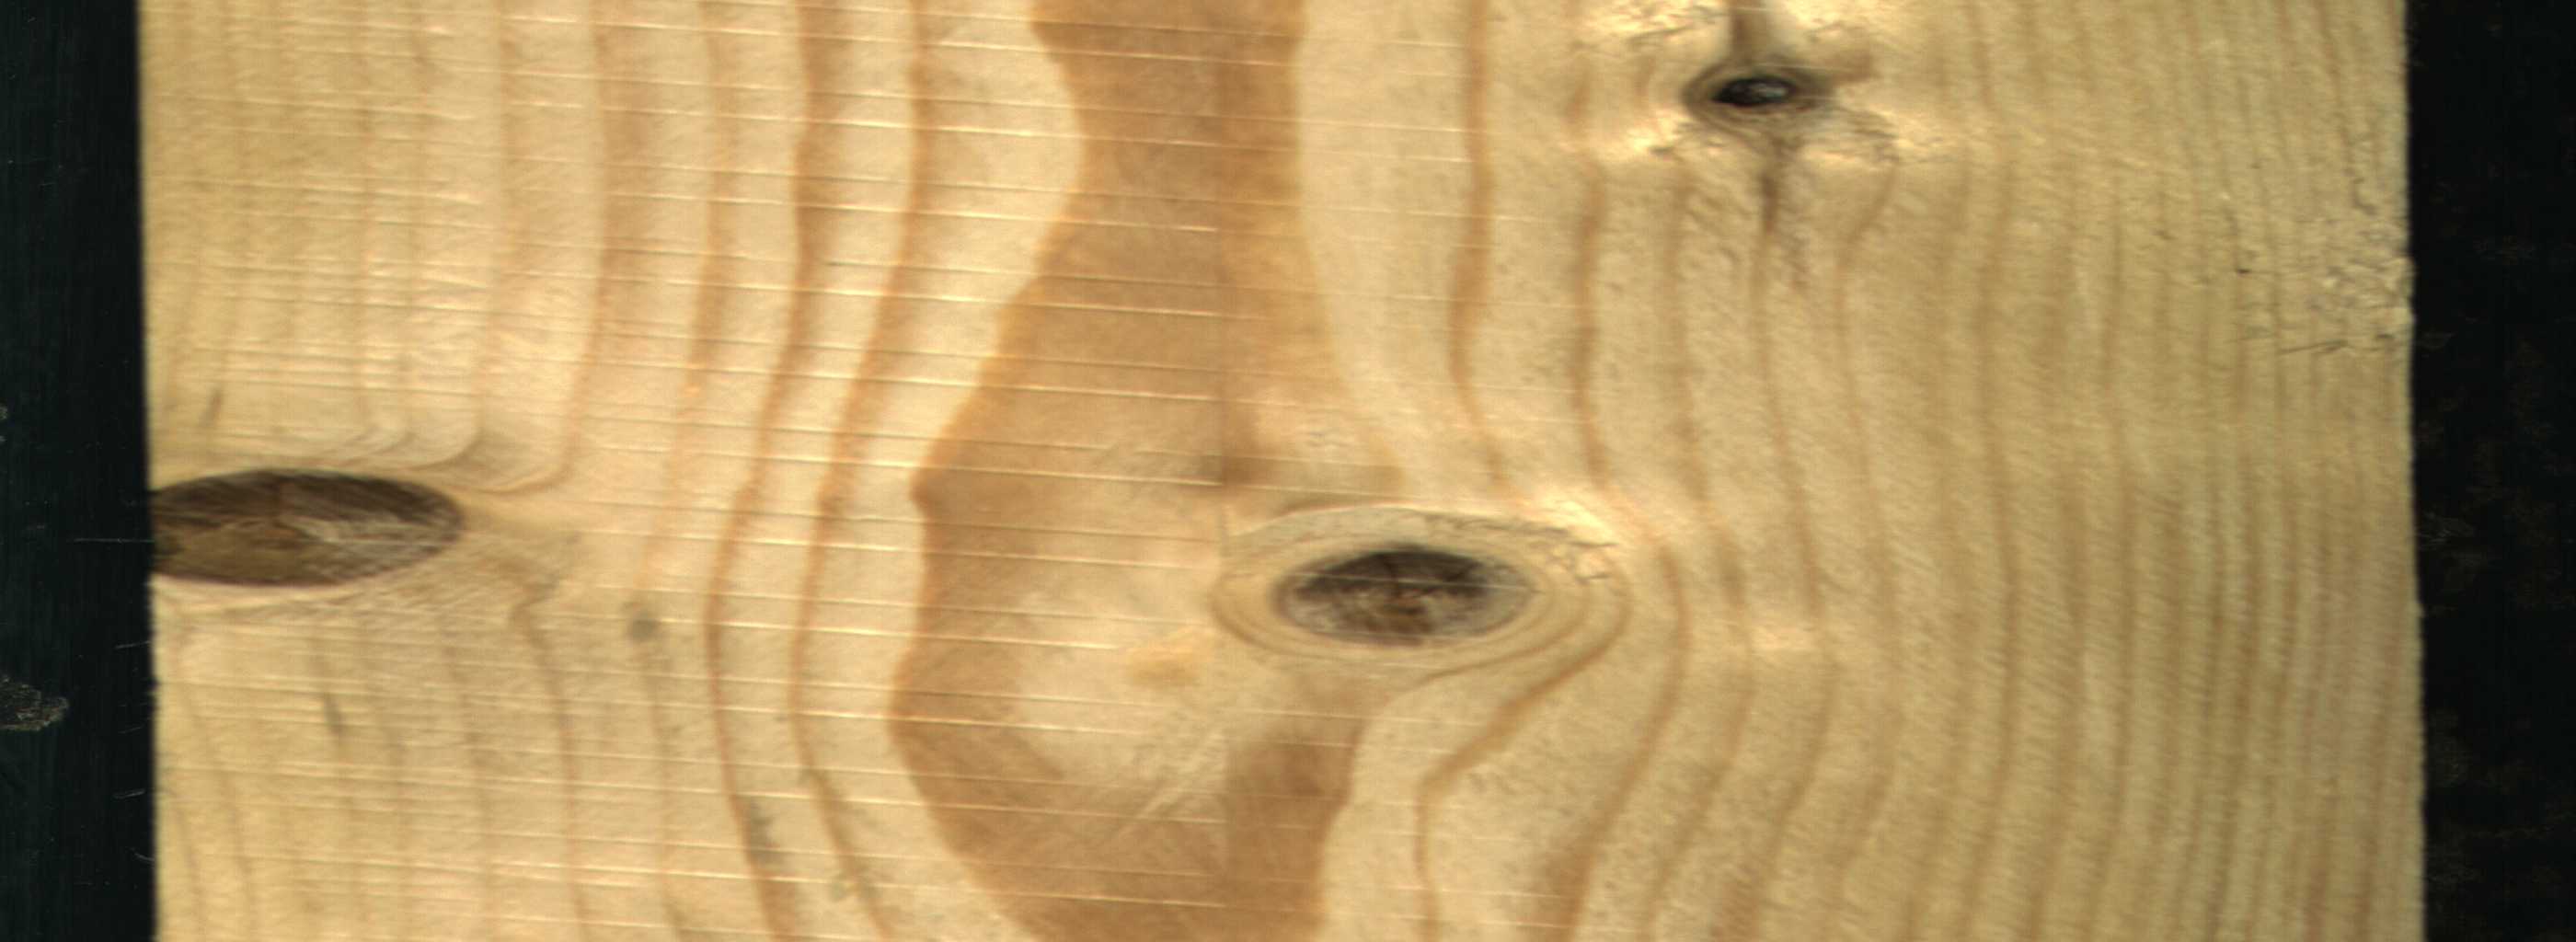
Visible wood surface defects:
Dead_Knot
Dead_Knot
Dead_Knot